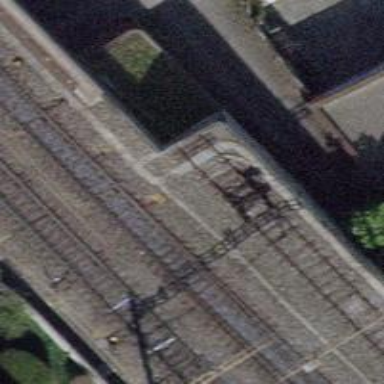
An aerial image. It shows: Railway buffer stop.